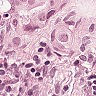
Metastatic tissue present: yes